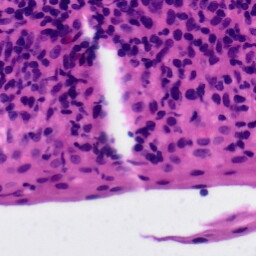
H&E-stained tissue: Tonsil